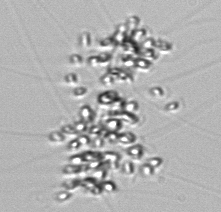
Label: Chaetoceros_didymus_TAG_external_flagellate